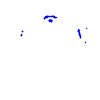
Particle: pion